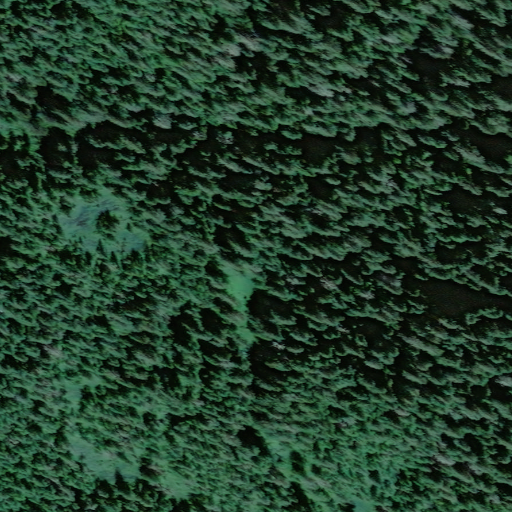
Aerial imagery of island in Alaska named Deer Island containing only unknown